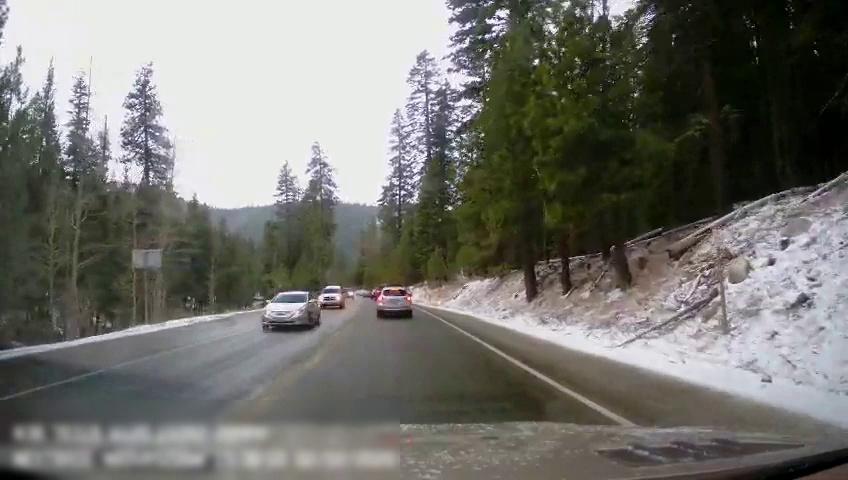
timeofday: Day
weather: Snowy
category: Drivable Space
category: Vehicles | Truck
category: Vehicles | SUV
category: Vehicles | SUV
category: Vehicles | Car
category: Vehicles | SUV
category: Lanes | Current Lane
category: Lanes | Opposite Lane